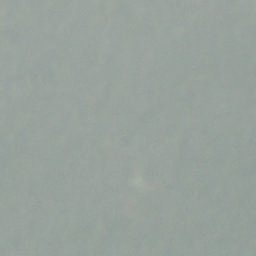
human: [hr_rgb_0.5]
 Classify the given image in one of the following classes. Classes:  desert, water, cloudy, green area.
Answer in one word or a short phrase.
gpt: cloudy